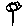
Label: flower